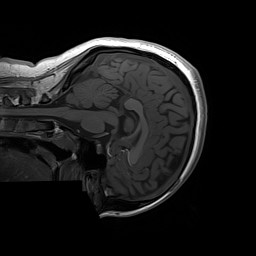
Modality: T1w
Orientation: sagittal
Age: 19
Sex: female